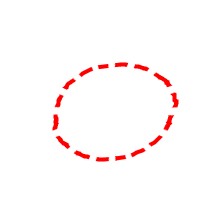
Shape: circle